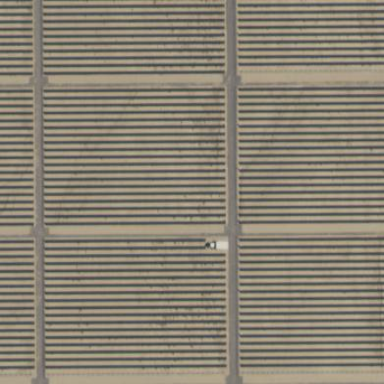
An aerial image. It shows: Solar power generator utilizing photovoltaic panels.